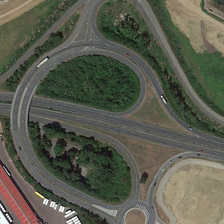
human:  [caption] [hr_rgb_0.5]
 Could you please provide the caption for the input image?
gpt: many green trees are in the circle of a viaduct .

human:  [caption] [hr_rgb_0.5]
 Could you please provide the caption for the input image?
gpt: many green trees are in the circle of a viaduct .

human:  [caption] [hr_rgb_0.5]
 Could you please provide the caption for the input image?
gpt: many green trees are in the circle of a viaduct .

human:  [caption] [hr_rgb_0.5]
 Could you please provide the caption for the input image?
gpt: many green trees are in the circle of a viaduct .

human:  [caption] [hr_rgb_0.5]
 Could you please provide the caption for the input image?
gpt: many green trees are in the circle of a viaduct .